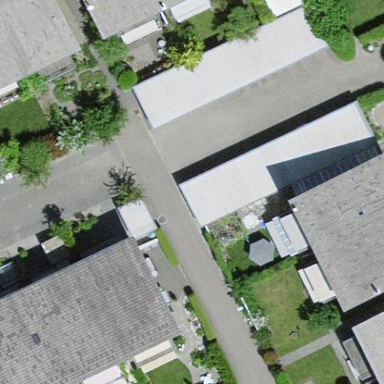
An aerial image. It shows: View of roof of building.